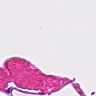
Metastatic tissue present: no